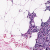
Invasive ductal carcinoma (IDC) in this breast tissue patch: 0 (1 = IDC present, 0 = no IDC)